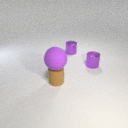
small purple metal cylinder to the right of small brown rubber cylinder